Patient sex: F
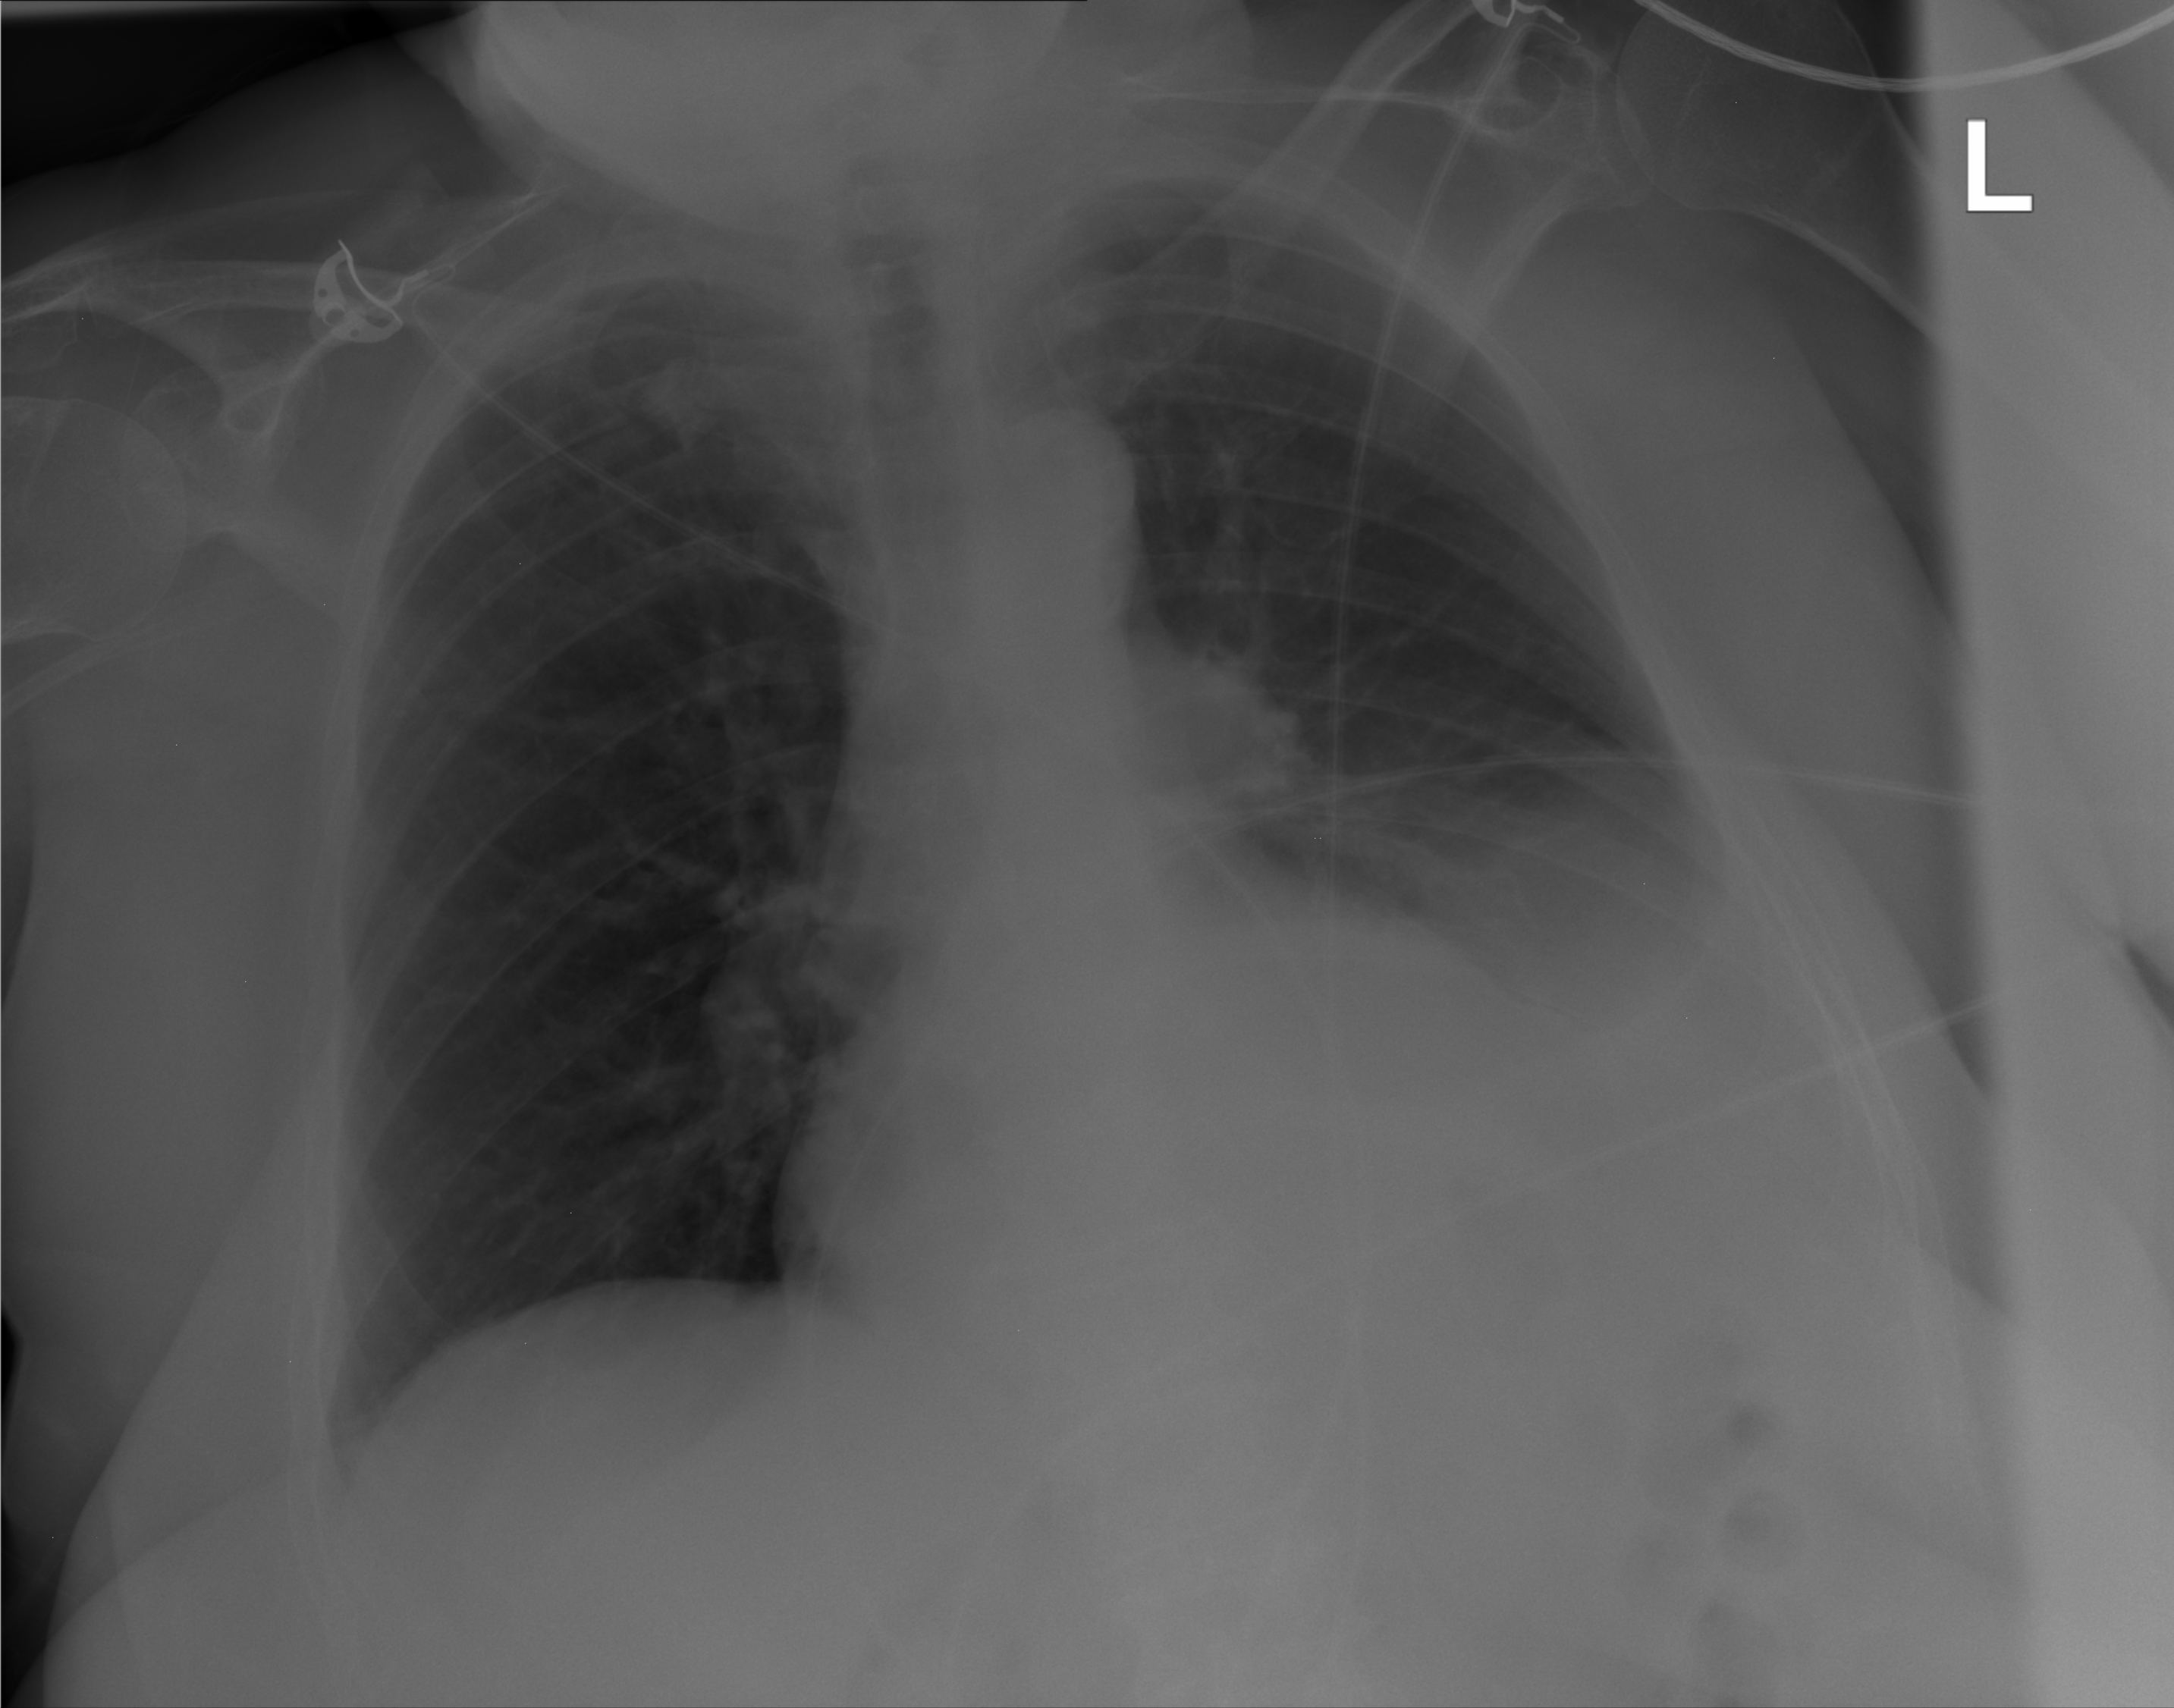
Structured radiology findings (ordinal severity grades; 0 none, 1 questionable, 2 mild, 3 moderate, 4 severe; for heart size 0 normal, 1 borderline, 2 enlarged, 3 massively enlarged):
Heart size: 1
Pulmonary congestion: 0
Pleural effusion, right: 0
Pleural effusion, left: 3
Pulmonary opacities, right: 0
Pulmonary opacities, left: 0
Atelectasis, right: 0
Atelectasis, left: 3